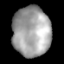
Tissue: lung
Cell type: T cells
Senescence score: 0.2235
Nuclear area (px): 1855
Mean DAPI intensity: 162.011